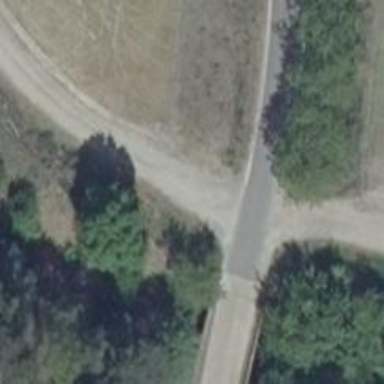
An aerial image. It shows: Track road with grade4 tracktype.